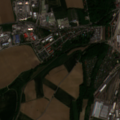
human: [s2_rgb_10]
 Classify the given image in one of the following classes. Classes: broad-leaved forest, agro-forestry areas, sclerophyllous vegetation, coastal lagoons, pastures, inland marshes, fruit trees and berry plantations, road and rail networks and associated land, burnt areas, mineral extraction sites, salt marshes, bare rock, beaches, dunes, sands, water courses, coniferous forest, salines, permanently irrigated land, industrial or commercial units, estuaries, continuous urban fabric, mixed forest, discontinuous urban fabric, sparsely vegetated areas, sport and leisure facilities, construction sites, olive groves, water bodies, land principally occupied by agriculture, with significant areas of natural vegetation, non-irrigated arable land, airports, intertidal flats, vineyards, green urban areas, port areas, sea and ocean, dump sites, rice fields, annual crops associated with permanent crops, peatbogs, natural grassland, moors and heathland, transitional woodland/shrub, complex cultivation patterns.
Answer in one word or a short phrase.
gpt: continuous urban fabric, discontinuous urban fabric, industrial or commercial units, non-irrigated arable land, land principally occupied by agriculture, with significant areas of natural vegetation, broad-leaved forest